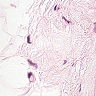
Metastatic tissue present: no